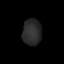
Tissue: prostate
Cell type: T cells
Senescence score: 0.6936
Nuclear area (px): 487
Mean DAPI intensity: 42.579